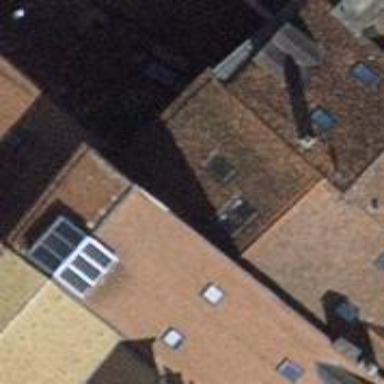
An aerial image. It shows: Apartments building with gabled roof made of roof tiles. The roof orientation is across.